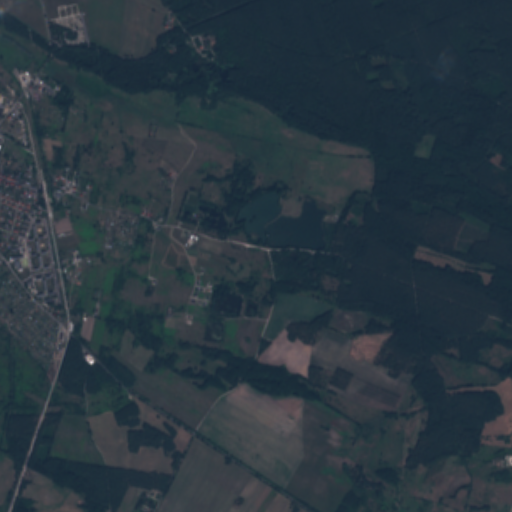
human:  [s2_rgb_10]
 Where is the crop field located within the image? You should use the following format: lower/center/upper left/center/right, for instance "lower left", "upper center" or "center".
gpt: The crop field is located in the lower left of the image.
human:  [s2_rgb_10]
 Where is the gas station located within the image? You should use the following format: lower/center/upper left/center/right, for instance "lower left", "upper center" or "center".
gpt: The gas station is located in the upper left of the image.
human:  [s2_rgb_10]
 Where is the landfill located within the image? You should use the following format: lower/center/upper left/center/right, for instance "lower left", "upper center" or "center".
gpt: The landfill is located in the upper left of the image.
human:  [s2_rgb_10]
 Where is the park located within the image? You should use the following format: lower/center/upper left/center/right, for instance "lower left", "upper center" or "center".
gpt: The park is located in the upper left of the image.
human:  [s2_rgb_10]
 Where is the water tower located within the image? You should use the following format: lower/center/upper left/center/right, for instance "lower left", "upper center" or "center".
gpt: The water tower is located in the upper left of the image.
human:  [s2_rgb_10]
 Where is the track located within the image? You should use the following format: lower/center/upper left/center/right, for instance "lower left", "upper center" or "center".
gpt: There is no track in the image.